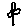
Label: flower